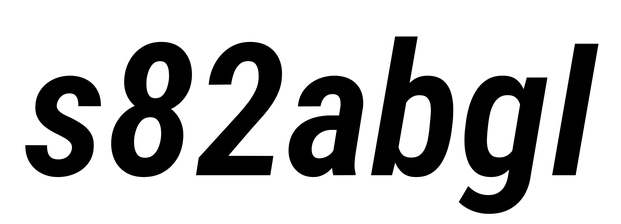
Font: Roboto-Italic_Condensed_SemiBold_Italic